Question: I'm pretty new with Android development in general. Now we have a UI designer who lets say provided a UI design in photoshop with a template of 720x1280 (xhdpi). So then I take the measurement in pixel and then divide them by 2 to bring it back to mdpi.
When I run the app on phone that doesn't have soft buttons, it matches perfectly with the design provided by the UI designer.
But when the app is ran on phone that have the soft buttons, like the HTC m8, the soft buttons hides the bottom of the app.
Is there a way to fix this issue?
Should the designer make 2 UI design? 1 without soft buttons and 1 without soft buttons? Then in my app I should detect which UI to use? Is there a better solution than this?
Here is an example of my issue :
So the left, is the UI design, the middle is running on phone without soft buttons, and the right is running on the phone with soft buttons.

And here is the xml if you are interested
'''
<LinearLayout xmlns:android="http://schemas.android.com/apk/res/android"
android:orientation="vertical"
android:layout_width="match_parent"
android:layout_height="match_parent">
<View
android:layout_width="match_parent"
android:layout_height="450dp"
android:background="@android:color/holo_blue_dark">
</View>
<View
android:layout_width="match_parent"
android:layout_height="116dp"
android:padding="10dp"
android:background="@android:color/holo_red_dark">
</View>
<View
android:layout_width="match_parent"
android:layout_height="1dp"
android:background="@android:color/holo_blue_dark">
</View>
'''
Any help with this is appreciated,
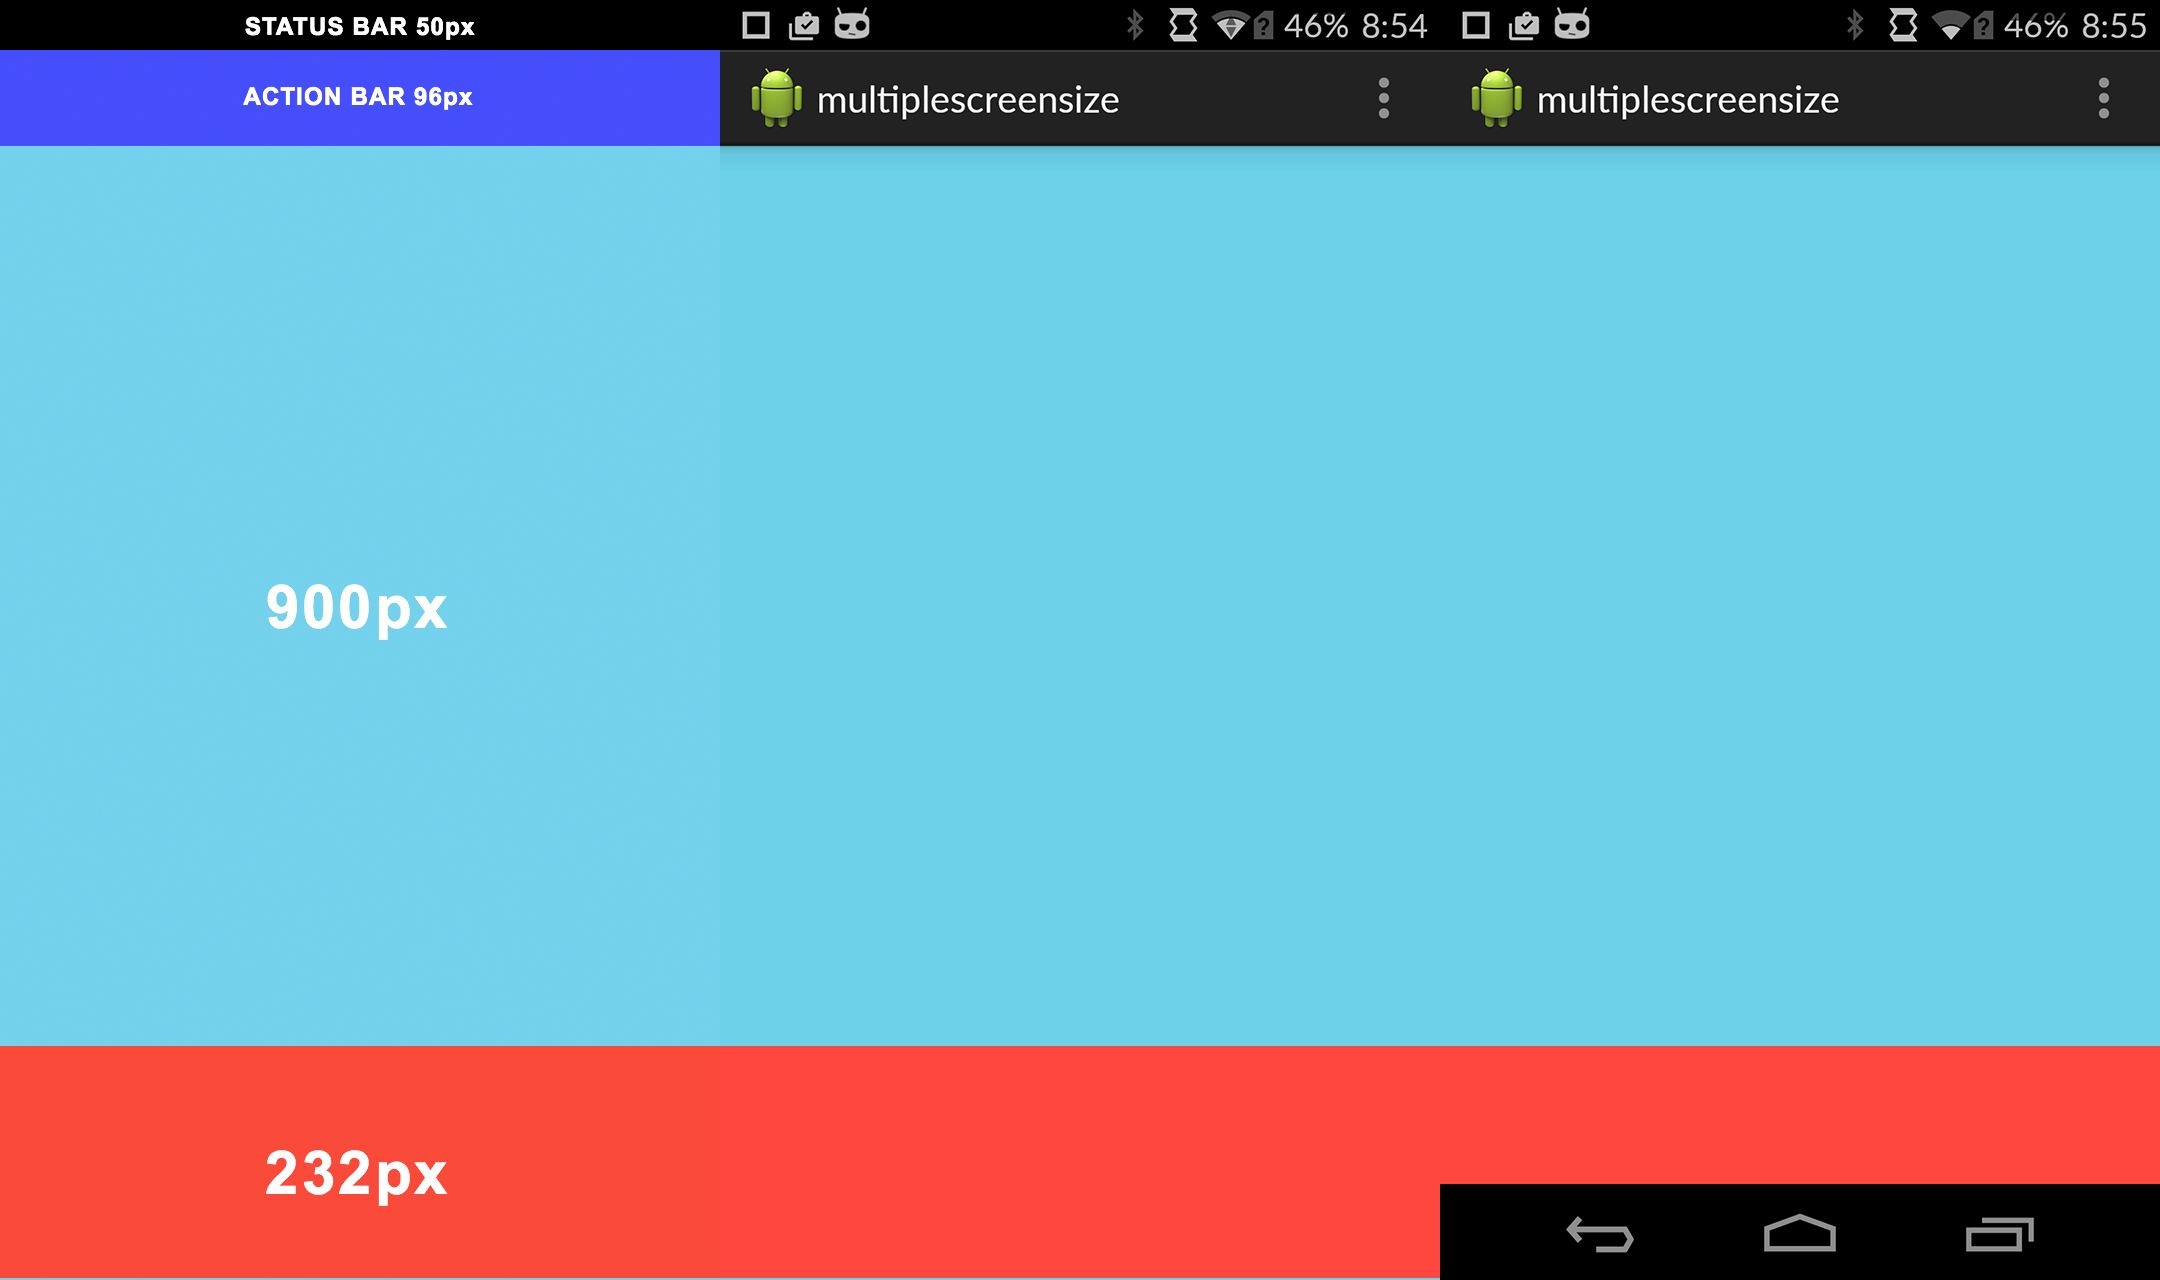
Answer: > Now we have a UI designer who lets say provided a UI design in photoshop with a template of 720x1280 (xhdpi)
First, 720x1280 is not tied to 'xhdpi'. Density is not related to screen resolution.
Second, not every Android device has a screen resolution of 720x1280, or even a 16:9 aspect ratio.
> But when the app is ran on phone that have the soft buttons, like the HTC m8, the soft buttons hides the bottom of the app.
Let's consider this from the standpoint of a Web site. What you are saying is equivalent to saying that you are trying to design an implement a Web site that supports 720x1280, and if the user has the audacity to have a browser window that is sized differently, the site will not work.
This would be considered by most to be a flawed design, or possibly a flawed implementation of a flawed design.
Web designers and developers should be well-versed in the concept of responsive design, using fluid layouts and the like to make use of available browser window space.
.
A designer is welcome to make a mockup or wireframe of a UI for a 720x1280 resolution screen. However, the designer needs to around a range of possible screen sizes (not to mention portrait versus landscape orientation). Therefore the designer needs to specify the rules for the layout, not merely create a mockup. And those rules need to take into account differing screen sizes, measured in inches or density-independent pixels ('dp' in Android, equivalent to CSS pixels for Web developers), not hardware pixels.
> Is there a way to fix this issue?
Have the designer provide actual rules for the layout, using mockups primarily as a vehicle to depict the implementation of those rules. Your job would then be to interpret those rules and encode them using built-in containers (e.g., 'LinearLayout', 'RelativeLayout', 'TableLayout', 'GridLayout') or possibly your own custom 'ViewGroups' as needed.
> Should the designer make 2 UI design?
The designer should make one , but possibly a few mockups, to help explain how that design is responsive for different screen sizes and orientations.